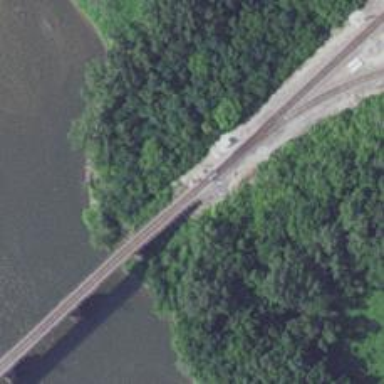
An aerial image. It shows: Junction on the railway.